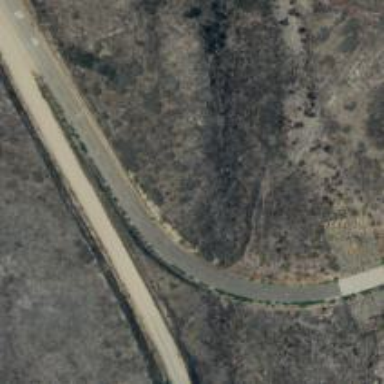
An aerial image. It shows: Road classified as unclassified leading to military base.